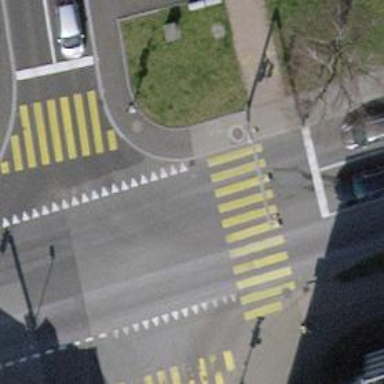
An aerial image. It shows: Road crossing with traffic signals.